Question: I want to deactivate my menu strip or my sub menu strip from 'form2' or 'form3'
The problem is that the menu strip is private. I cannot access it from the other form where I can change the value. How can I do that?

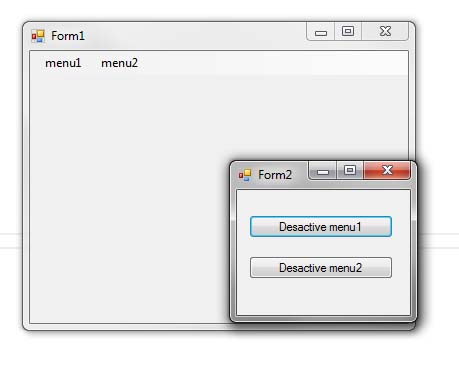
Answer: Don't try to access a private control of a form from the outside and don't make your menu 'public' - it's not the right solution to your problem. If you make your controls public, you allow other components to access those controls without a chance to intervene - outside callers can make changes to the form's state without the form being aware of it. This may work in very small programs but it leads to code that's impossible to maintain as it grows because the various UI elements start depending on each other: as you change one, you'll have to update the code in other components to keep things building without errors. It's very hard to do this without breaking functionality.
If you need to affect one form from another, the correct way to do it is to acquire a temporary reference to the target form (preferably just an interface) and then to tell the target form to deactivate its own menu.
This keeps the menu a private component (as it should be) but still gives you the ability to tell the target form to update the status of the menu.
For example:
'''
// Form1.Designer.cs
partial class Form1
{
private System.Windows.Forms.ContextMenuStrip contextMenuStrip1;
// ...
}
// Form with menu
public partial class Form1 : Form
{
public void UpdateMenuStatus ( bool bEnable )
{
// update menu status here
}
}
// Form that wants to update the menu on Form1
public partial class Form2 : Form
{
private void SomeFunc ()
{
Form1 form1 = GetForm1Reference ();
form1.UpdateMenuStatus ( true );
}
}
'''
The function 'GetForm1Reference ()' should look up the requested 'Form1' reference in a global list/map that you maintain - this way you don't hardcode a particular instance of your form within other forms - you want to keep these different forms as separate from each other as possible so that changing one doesn't force you to change the others.